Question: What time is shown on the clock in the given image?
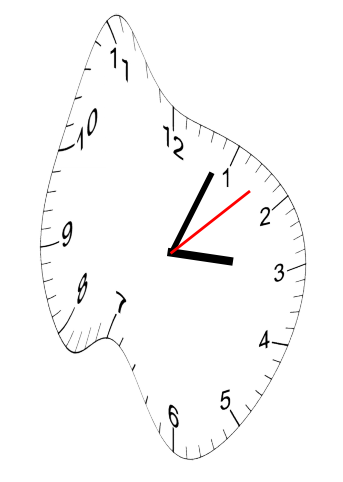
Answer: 03:04:08